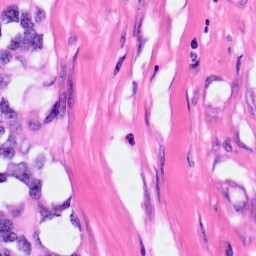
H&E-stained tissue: Pancreatic